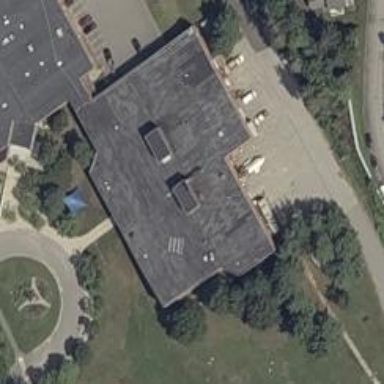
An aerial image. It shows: School building with school amenities.